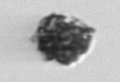
Label: Syracosphaera_pulchra